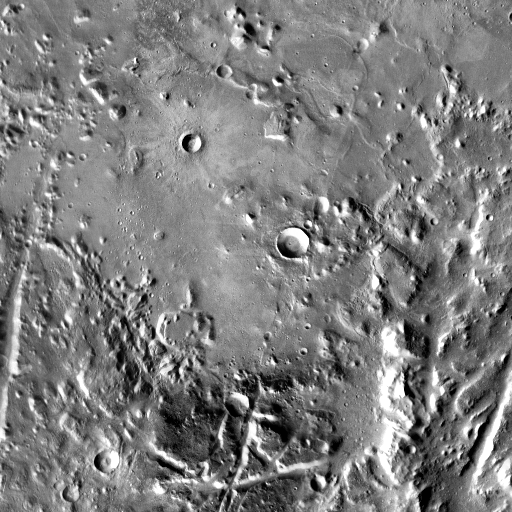
Crater classes present: Background, Other, Layered, Buried, Secondary